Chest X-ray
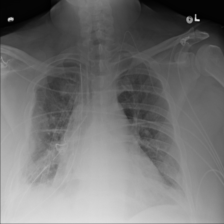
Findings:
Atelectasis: negative
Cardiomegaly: negative
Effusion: negative
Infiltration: negative
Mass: negative
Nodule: negative
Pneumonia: negative
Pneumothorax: negative
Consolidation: negative
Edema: negative
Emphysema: negative
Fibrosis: negative
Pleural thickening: negative
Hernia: negative